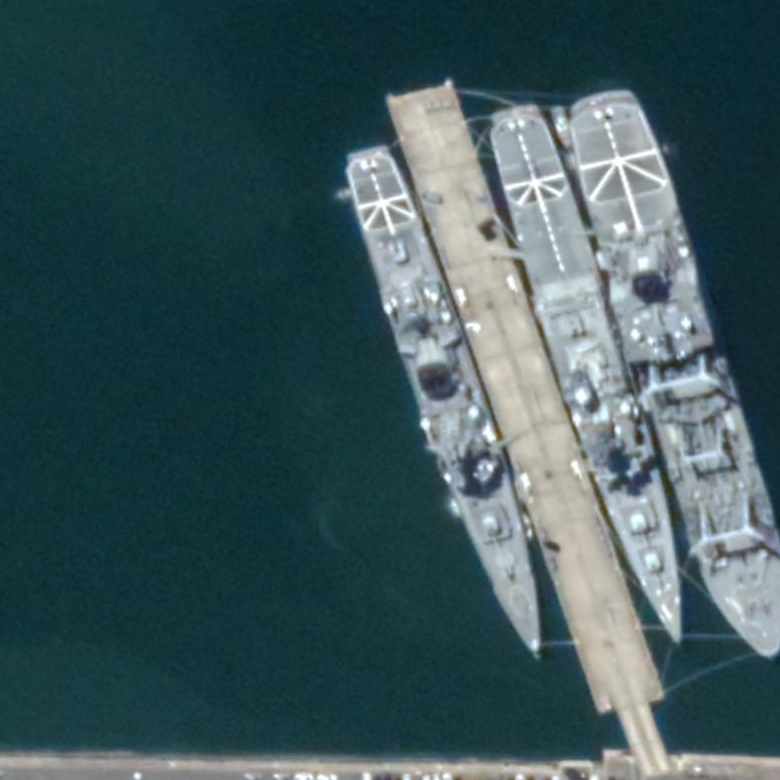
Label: cruiser